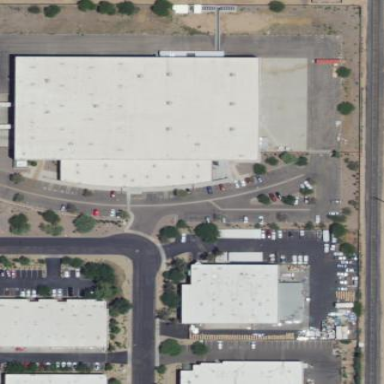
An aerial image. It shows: Warehouse building.